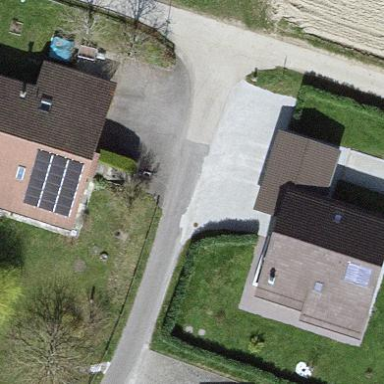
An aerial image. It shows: Simple and straightforward house.